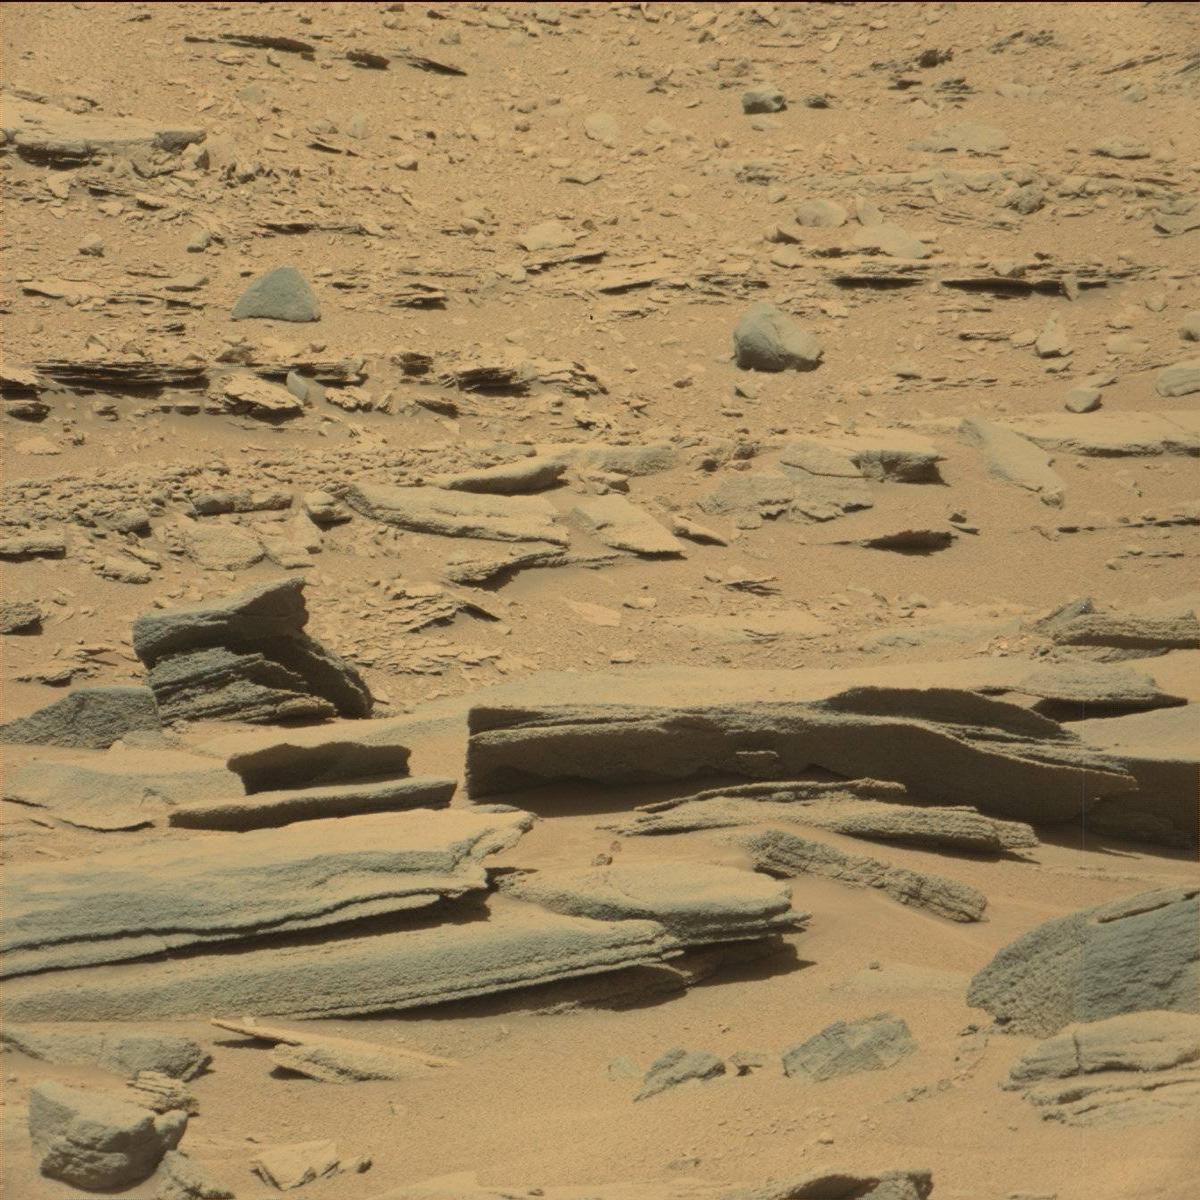
Terrain classes present: Bedrock, Sand / Soil